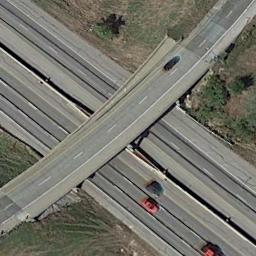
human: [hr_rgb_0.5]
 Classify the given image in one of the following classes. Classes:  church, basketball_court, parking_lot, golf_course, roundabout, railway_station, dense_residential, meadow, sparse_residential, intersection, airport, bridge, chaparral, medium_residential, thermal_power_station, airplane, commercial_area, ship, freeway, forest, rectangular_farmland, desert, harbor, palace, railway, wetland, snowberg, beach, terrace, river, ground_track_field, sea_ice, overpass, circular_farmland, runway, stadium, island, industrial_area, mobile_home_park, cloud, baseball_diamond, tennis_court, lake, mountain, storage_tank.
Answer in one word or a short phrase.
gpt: overpass